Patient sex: F
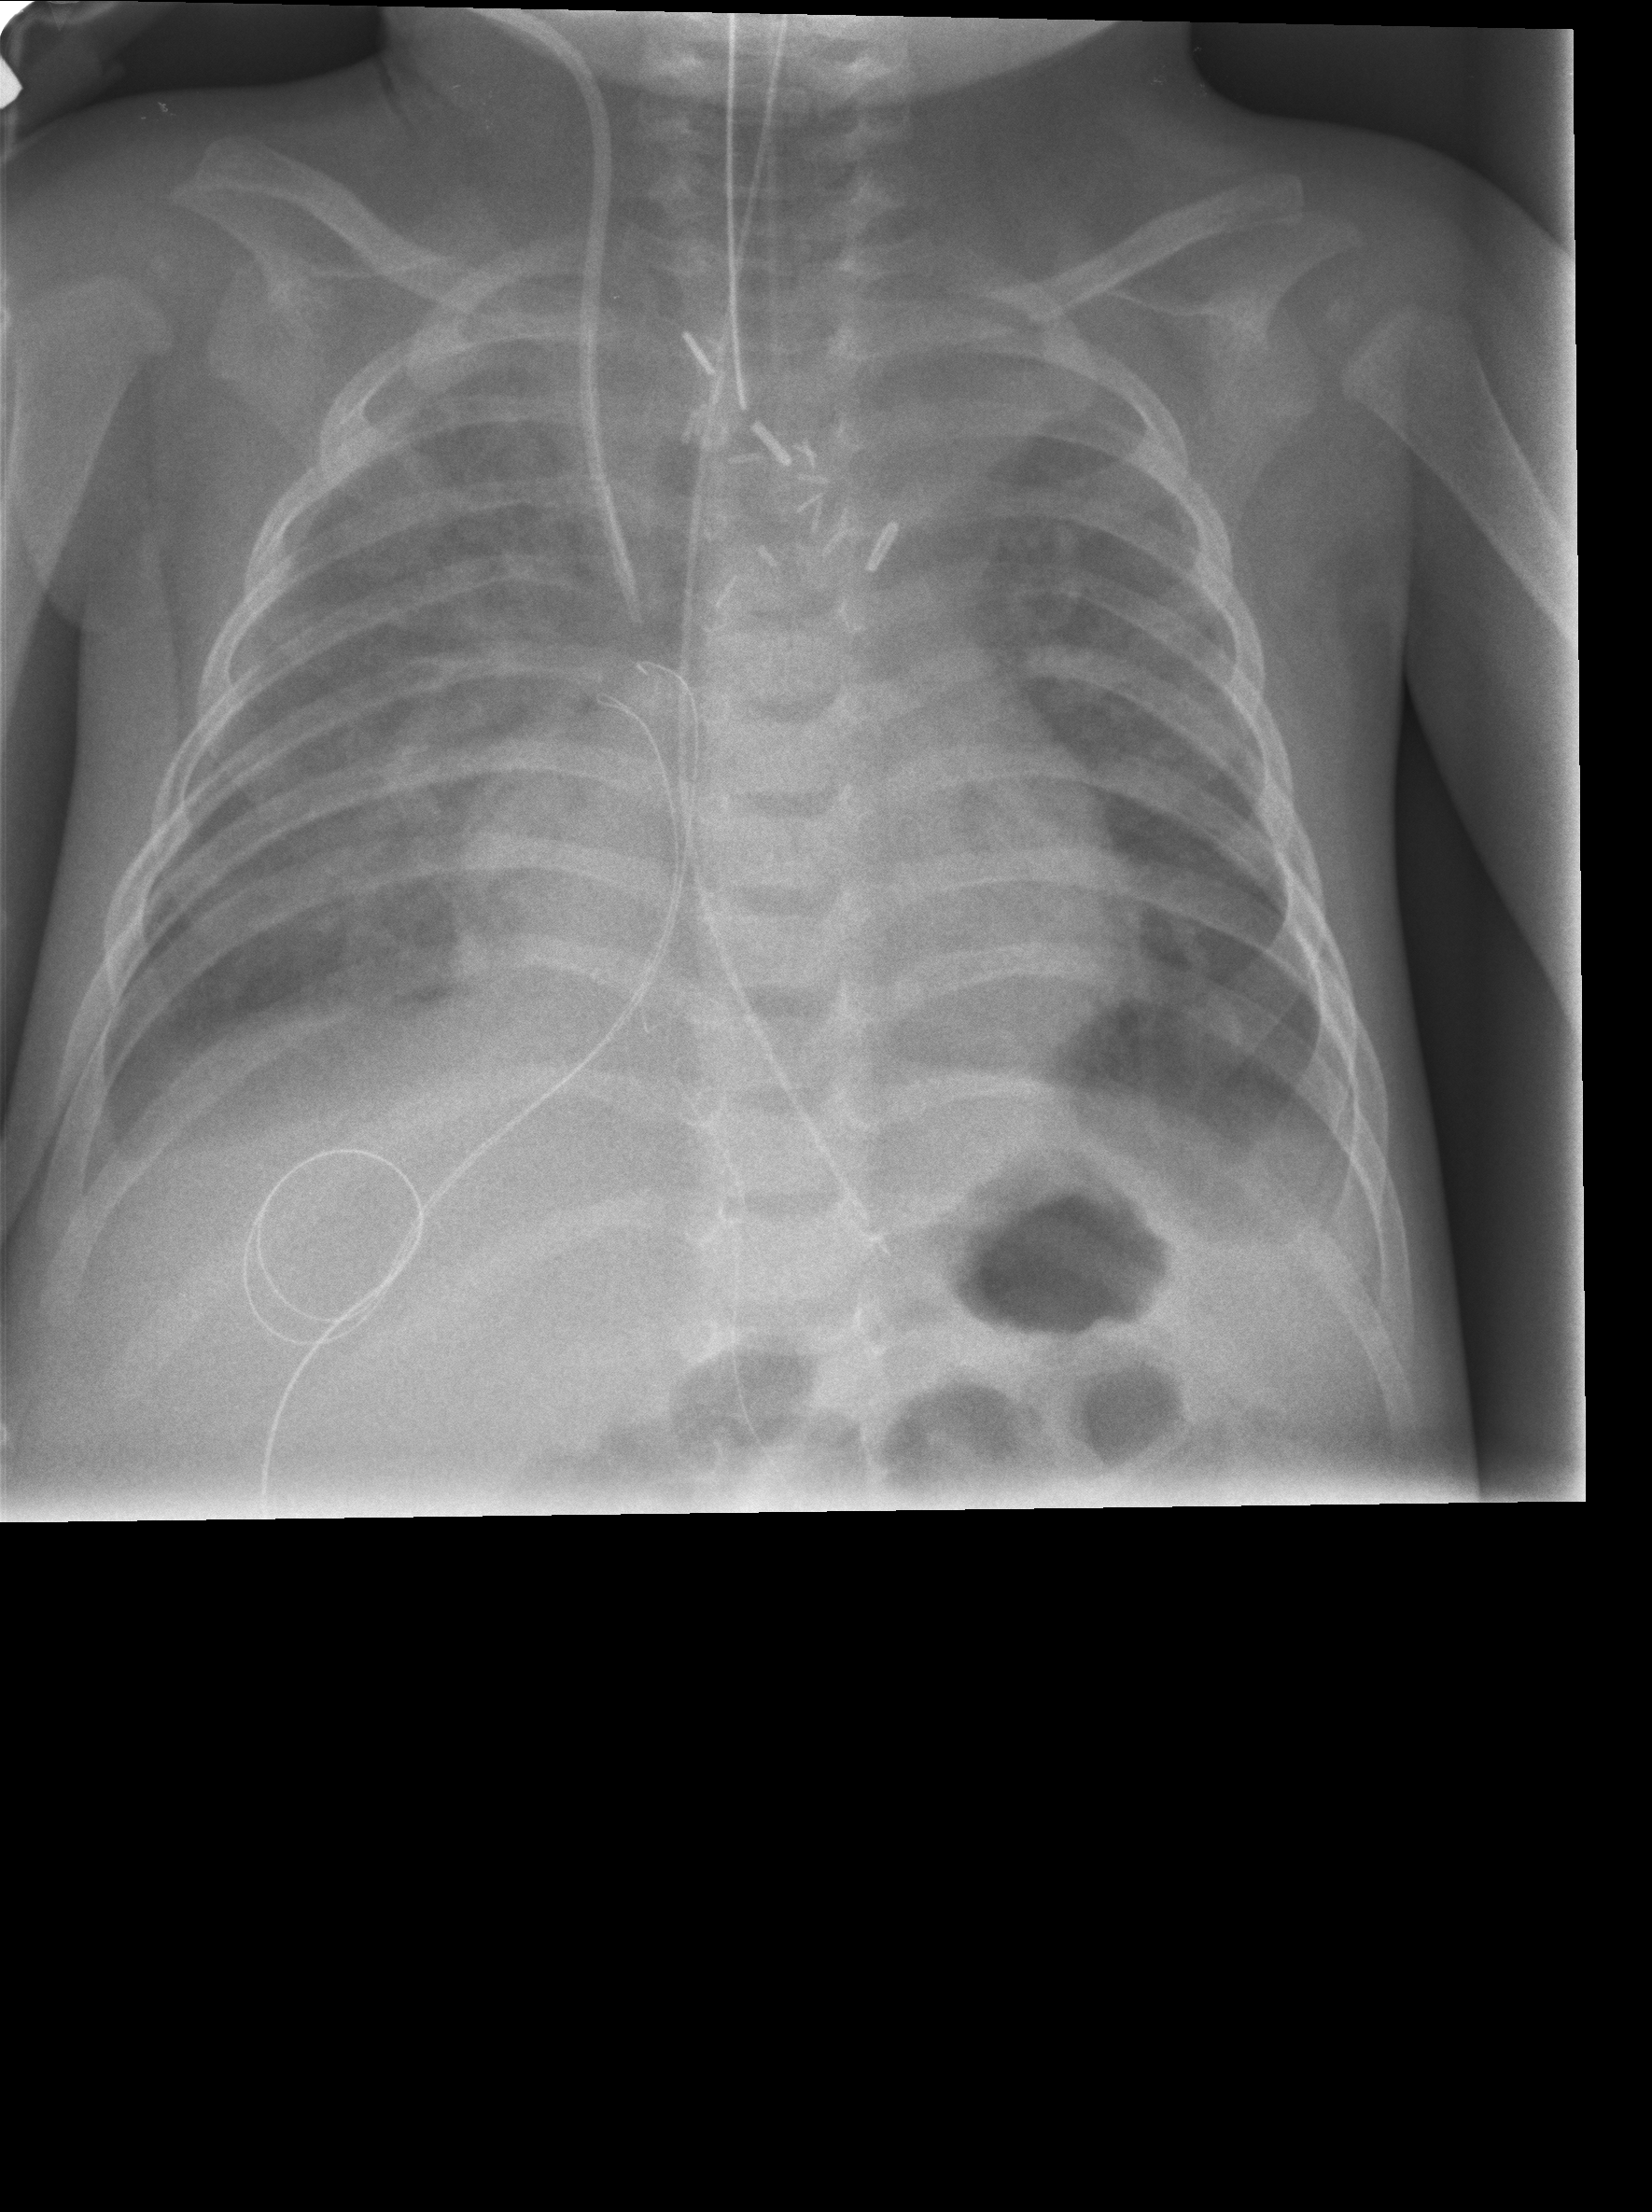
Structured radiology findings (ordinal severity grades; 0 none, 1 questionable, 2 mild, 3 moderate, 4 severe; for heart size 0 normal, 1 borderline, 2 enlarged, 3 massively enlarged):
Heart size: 0
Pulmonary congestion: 0
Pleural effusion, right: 2
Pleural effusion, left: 2
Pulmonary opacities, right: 2
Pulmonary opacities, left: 2
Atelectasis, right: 2
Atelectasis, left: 2